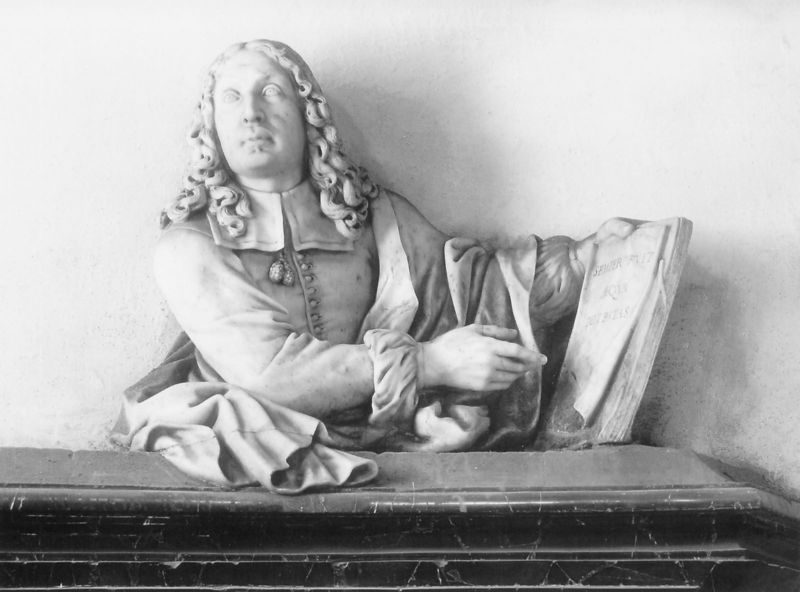
Titel: Denkmal für Salvator Rosa
Künstler: Bernardino Fioriti
Standort: Rom, S. Maria degli Angeli (EU - I - Latium)
Schlagwörter: hand, mann, schatten, weiß, geste, haar, kleid, marmor, mund, nase, schwarz, stirn, tisch, blick, tuch, jacke, richter, arme, augen, barock, falten, gesicht, halten, kragen, stein, ärmel, hände, porträt, figur, gewand, haare, stoff, adel, kinn, lippen, locken, skulptur, perücke, adlig, schrift, risse, verkleidung, büste, knöpfe, knopfleiste, foto, buch, fürst, seiten, gesims, antik, luther, gelehrter, lehre, french, büte